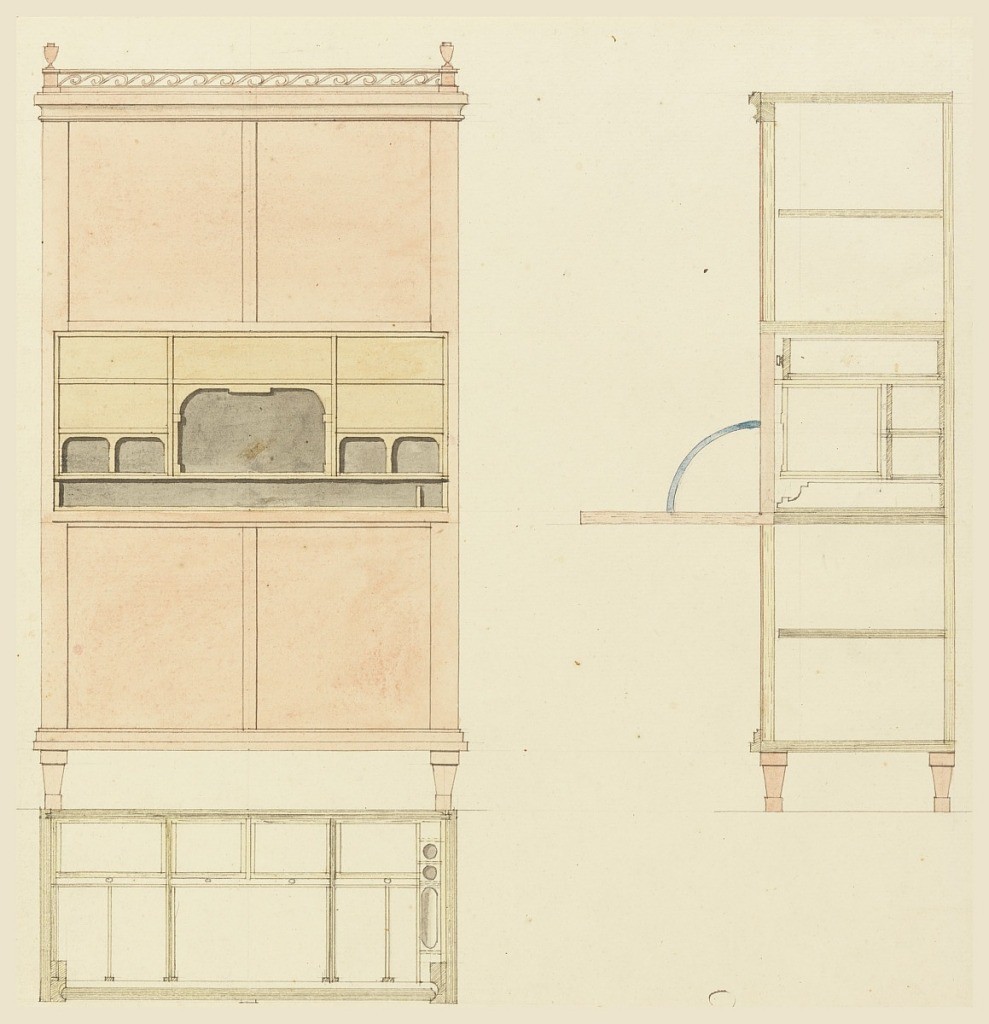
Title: Design for Mechanical Furniture: Secretary Desk
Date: ca. 1805
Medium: Graphite, pen and ink, brush and watercolor on paper
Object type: Drawing
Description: Design for a secretary desk with a fall-front on hinges, and cabinets above and below. Elevation at left with desk open, revealing the inner compartments. At lower left, detail of construction, section through top. At right, side elevation, showing construction details.